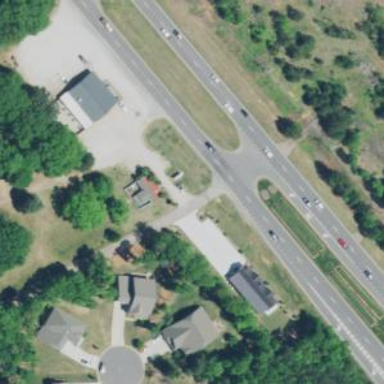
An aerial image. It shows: Trunk link road with asphalt surface.